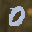
Label: 0